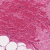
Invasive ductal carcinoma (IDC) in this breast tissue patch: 0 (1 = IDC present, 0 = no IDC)